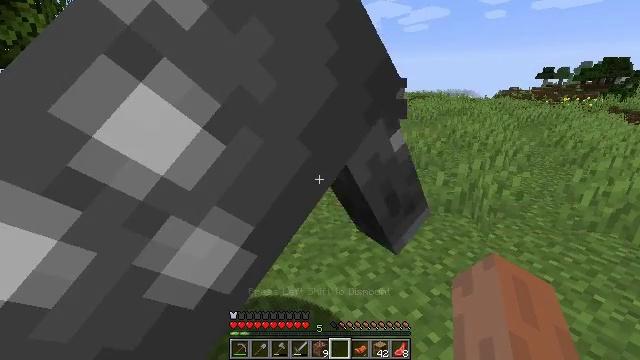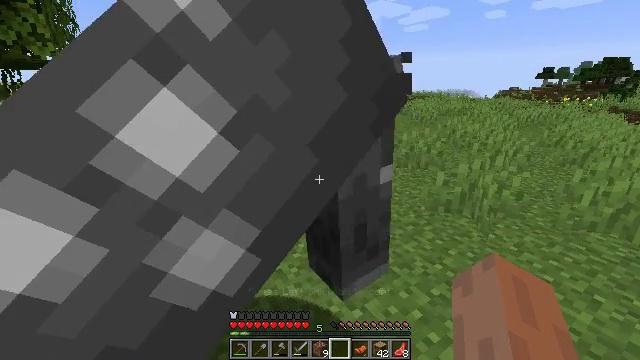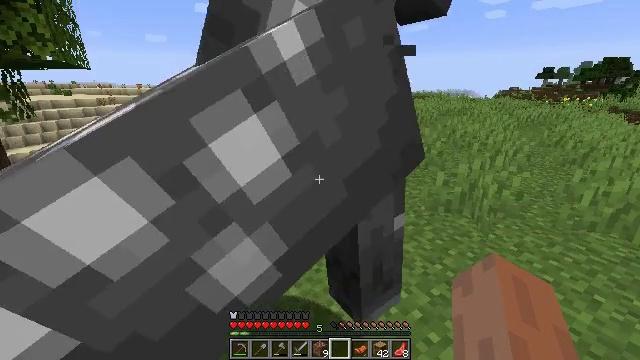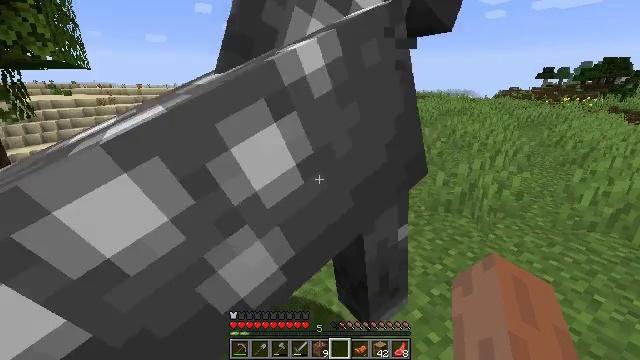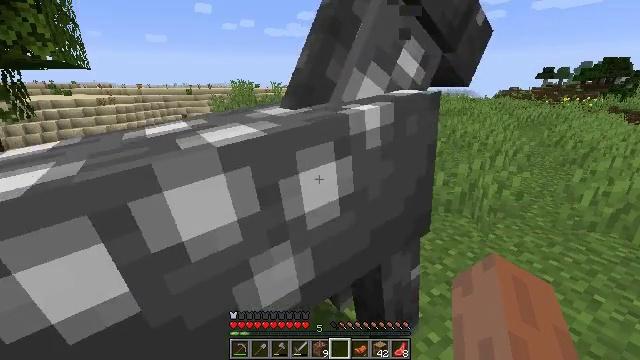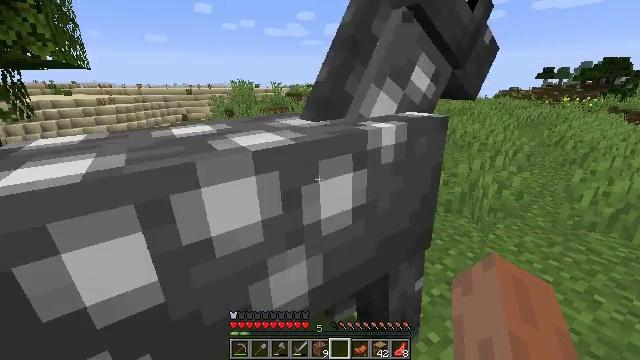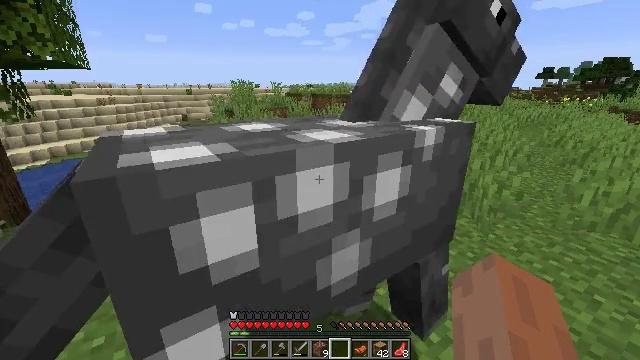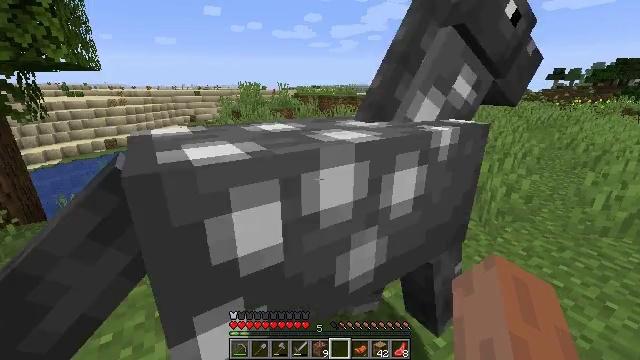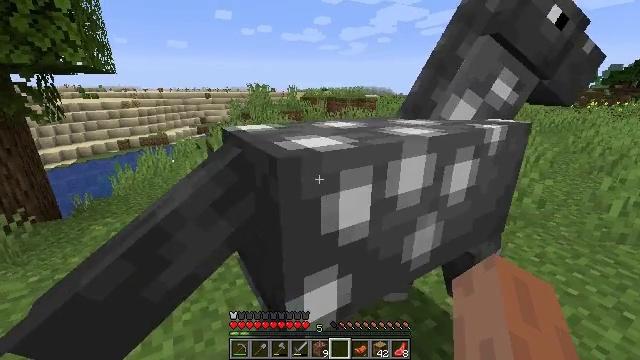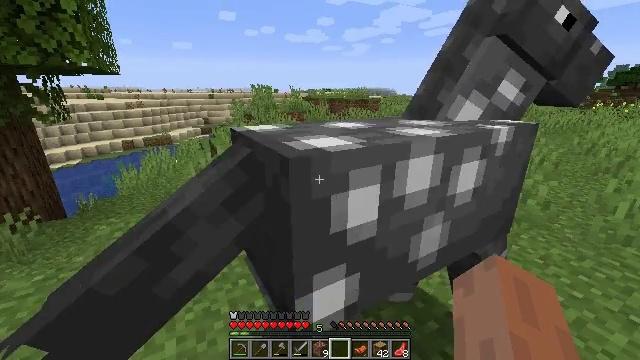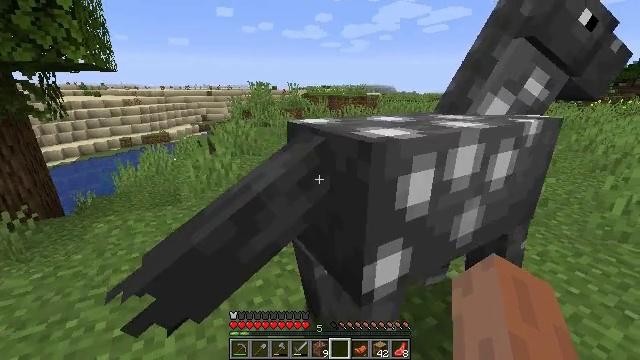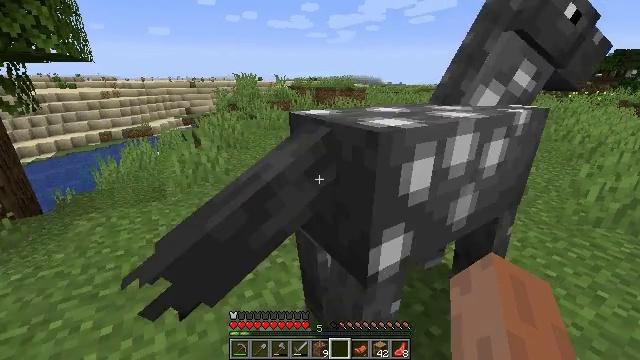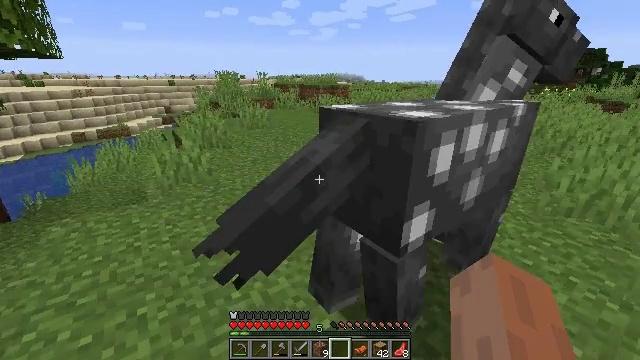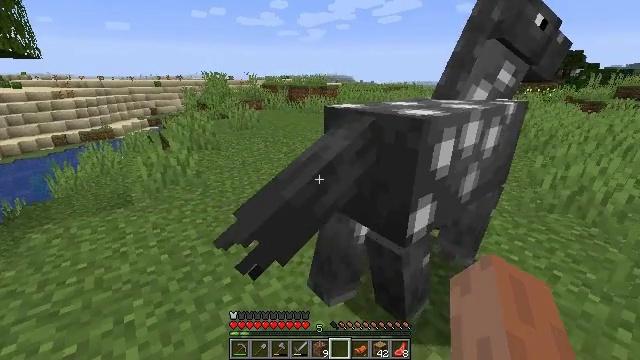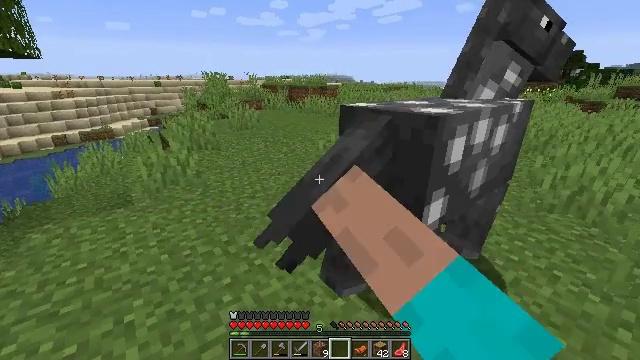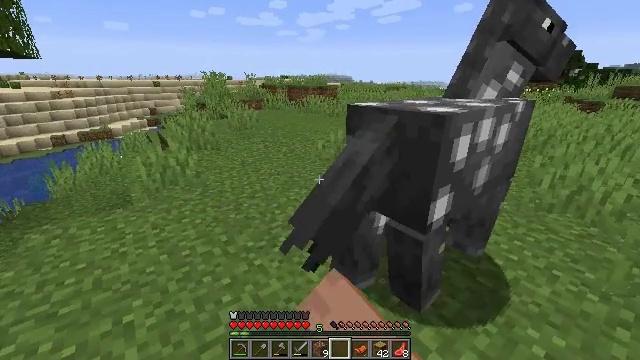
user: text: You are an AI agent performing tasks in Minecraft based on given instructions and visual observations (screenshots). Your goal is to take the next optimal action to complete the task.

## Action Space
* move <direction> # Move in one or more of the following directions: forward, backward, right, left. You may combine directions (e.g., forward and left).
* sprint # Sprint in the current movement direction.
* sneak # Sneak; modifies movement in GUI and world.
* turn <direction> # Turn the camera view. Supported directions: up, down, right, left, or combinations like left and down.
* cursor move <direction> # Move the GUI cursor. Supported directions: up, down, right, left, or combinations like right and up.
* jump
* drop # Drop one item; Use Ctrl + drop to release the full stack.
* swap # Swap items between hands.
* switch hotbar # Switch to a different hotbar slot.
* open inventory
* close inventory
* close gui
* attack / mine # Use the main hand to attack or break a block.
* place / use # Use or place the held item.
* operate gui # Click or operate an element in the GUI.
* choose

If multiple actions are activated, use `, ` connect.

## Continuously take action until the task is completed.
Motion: motion action
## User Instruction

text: Attack the ground to gather coarse dirt.
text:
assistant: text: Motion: no_op
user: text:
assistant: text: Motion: no_op
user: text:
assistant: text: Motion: no_op
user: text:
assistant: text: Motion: no_op
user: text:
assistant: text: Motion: no_op
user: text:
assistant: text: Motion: no_op
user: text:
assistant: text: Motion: turn left
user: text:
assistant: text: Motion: turn left
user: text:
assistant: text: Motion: no_op
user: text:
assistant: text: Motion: no_op
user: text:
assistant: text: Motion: turn right and down
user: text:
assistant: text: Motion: turn right
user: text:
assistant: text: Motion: turn right, use / place
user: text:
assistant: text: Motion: use / place
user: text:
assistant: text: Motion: use / place
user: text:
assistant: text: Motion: no_op
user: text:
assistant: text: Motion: turn right
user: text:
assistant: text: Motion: turn right
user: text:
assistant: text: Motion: turn right
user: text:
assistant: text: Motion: turn right
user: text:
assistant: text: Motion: turn right
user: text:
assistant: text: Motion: turn right
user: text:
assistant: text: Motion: no_op
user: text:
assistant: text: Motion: no_op
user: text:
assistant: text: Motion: no_op
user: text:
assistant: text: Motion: no_op
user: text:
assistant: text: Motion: no_op
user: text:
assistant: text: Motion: no_op
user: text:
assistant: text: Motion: no_op
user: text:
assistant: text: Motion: no_op